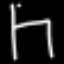
Label: chair